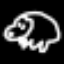
Label: frog